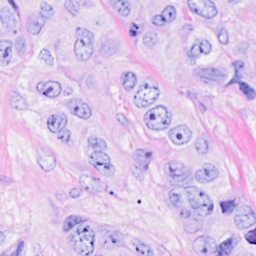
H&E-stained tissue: Breast